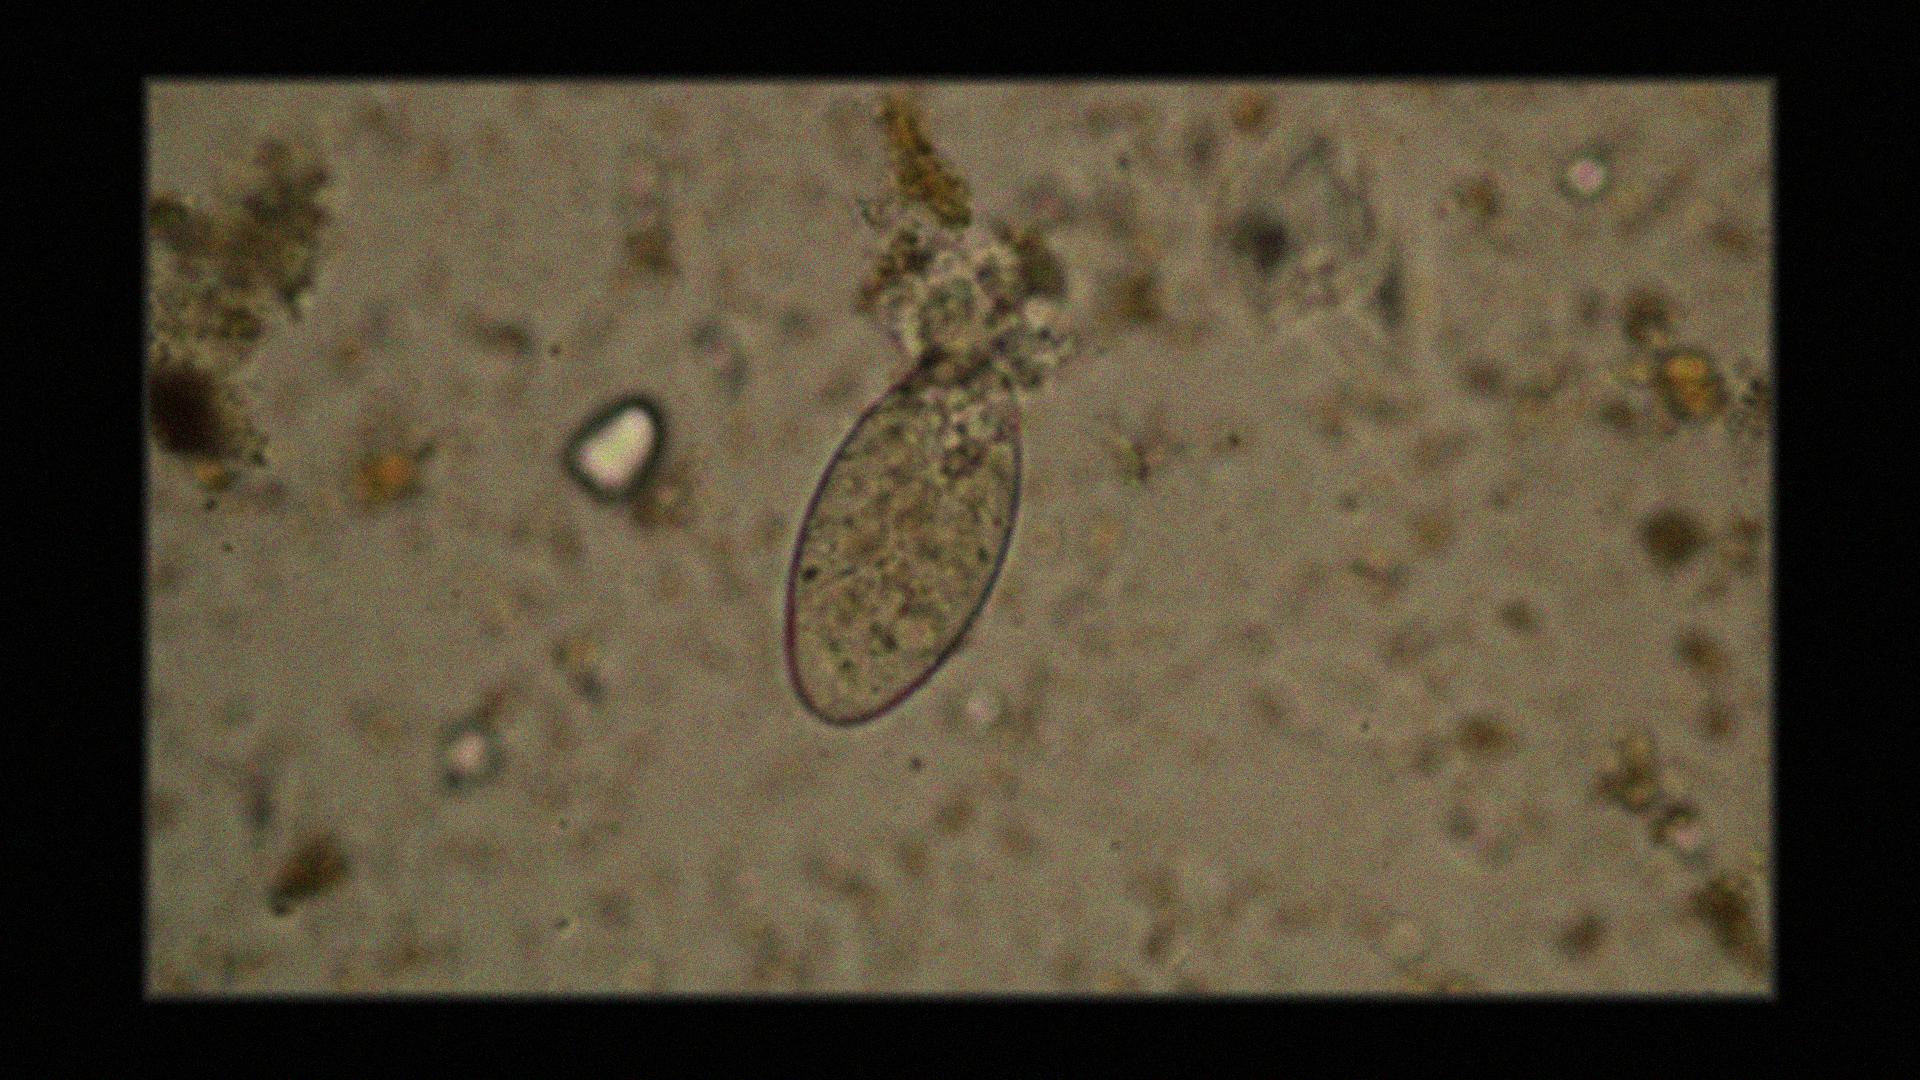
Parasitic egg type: Fasciolopsis buski